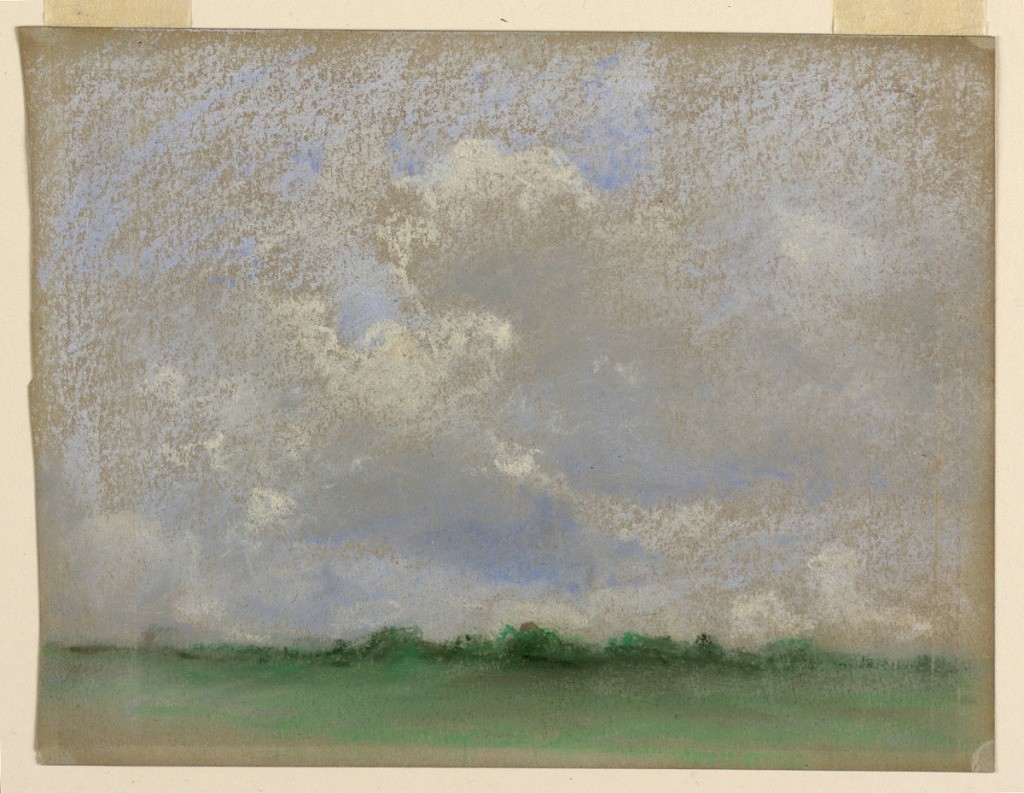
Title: Landscape
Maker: Walter Clark, American, 1848–1917
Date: ca. 1885
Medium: Pastel on grey paper
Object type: pastel
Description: Distant view across a meadow and bushes. High sky with clouds.